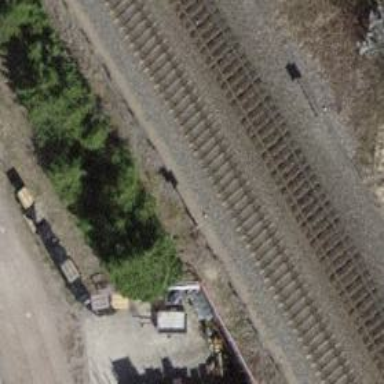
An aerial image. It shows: Solitary milestone along the railway.